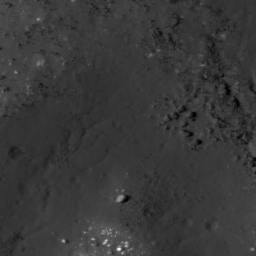
Host type: background_regolith
Lunar coordinates: latitude nan, longitude nan